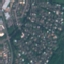
Land use / land cover class: Residential